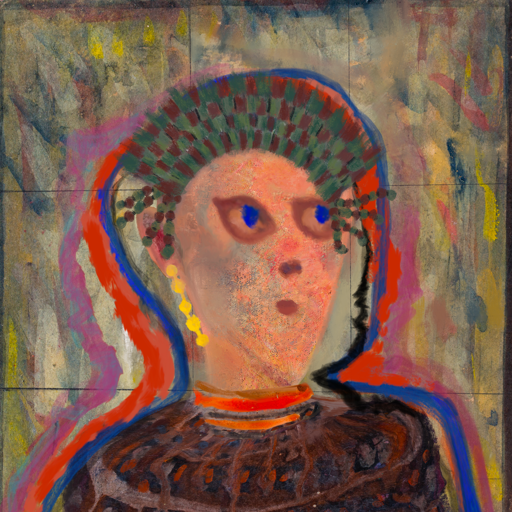
Background: GypsyMother, Head And Neck Side: Irani, Face Side: Mother_And_Son_Mother, Bust: Hypocrite, Hair Side: Experience, Head Accessory: After_Raid_Crown, Second Necklace: Blank, Necklace: Experience, Baby: Blank